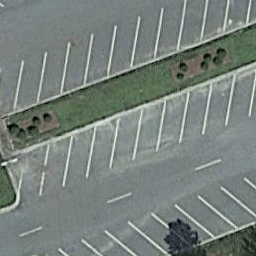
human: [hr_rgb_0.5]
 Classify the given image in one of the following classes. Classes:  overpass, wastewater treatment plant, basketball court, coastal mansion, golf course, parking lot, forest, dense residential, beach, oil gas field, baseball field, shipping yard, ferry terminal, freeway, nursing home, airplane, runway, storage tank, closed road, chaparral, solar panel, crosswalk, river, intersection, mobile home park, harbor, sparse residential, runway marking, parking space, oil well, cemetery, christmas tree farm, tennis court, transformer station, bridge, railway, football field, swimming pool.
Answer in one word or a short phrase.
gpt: parking space